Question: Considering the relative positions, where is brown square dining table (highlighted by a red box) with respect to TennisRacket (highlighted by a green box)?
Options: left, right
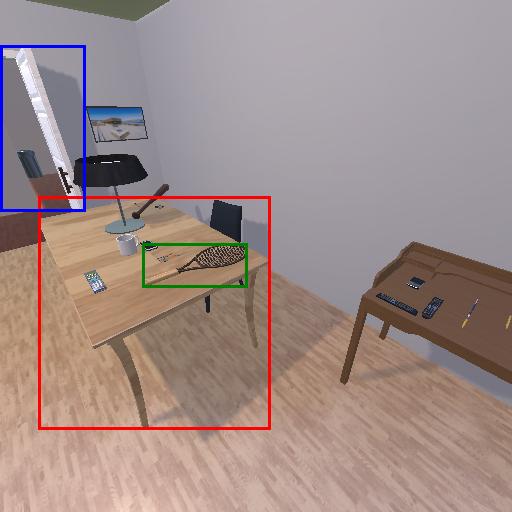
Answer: left